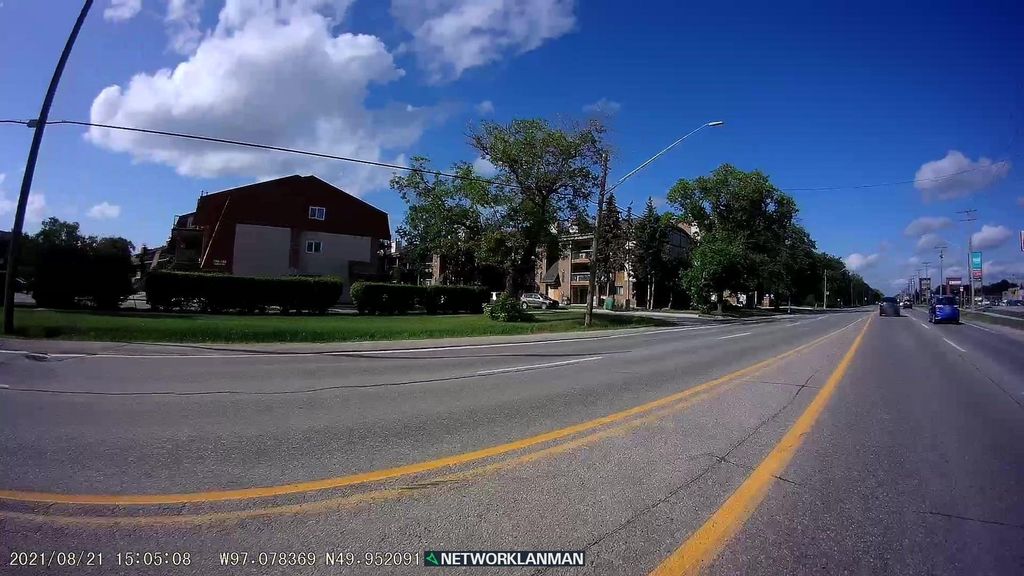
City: winnipeg